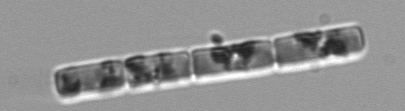
Label: Guinardia_delicatula